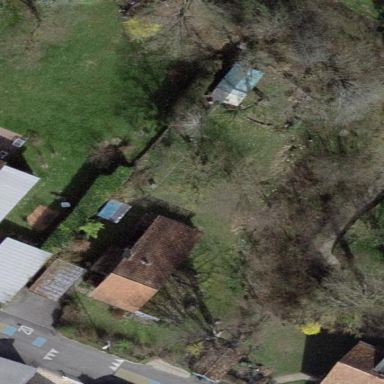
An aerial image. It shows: Garden enclosed by fence.